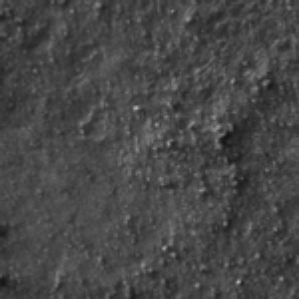
Label: frost